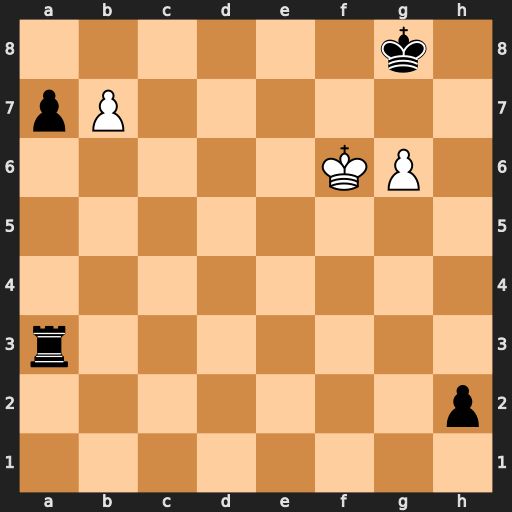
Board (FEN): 6k1/pP6/5KP1/8/8/r7/7p/8
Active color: w
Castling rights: -
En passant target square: -
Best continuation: b8=Q#